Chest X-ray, PA view. Patient: 61 years old, sex M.
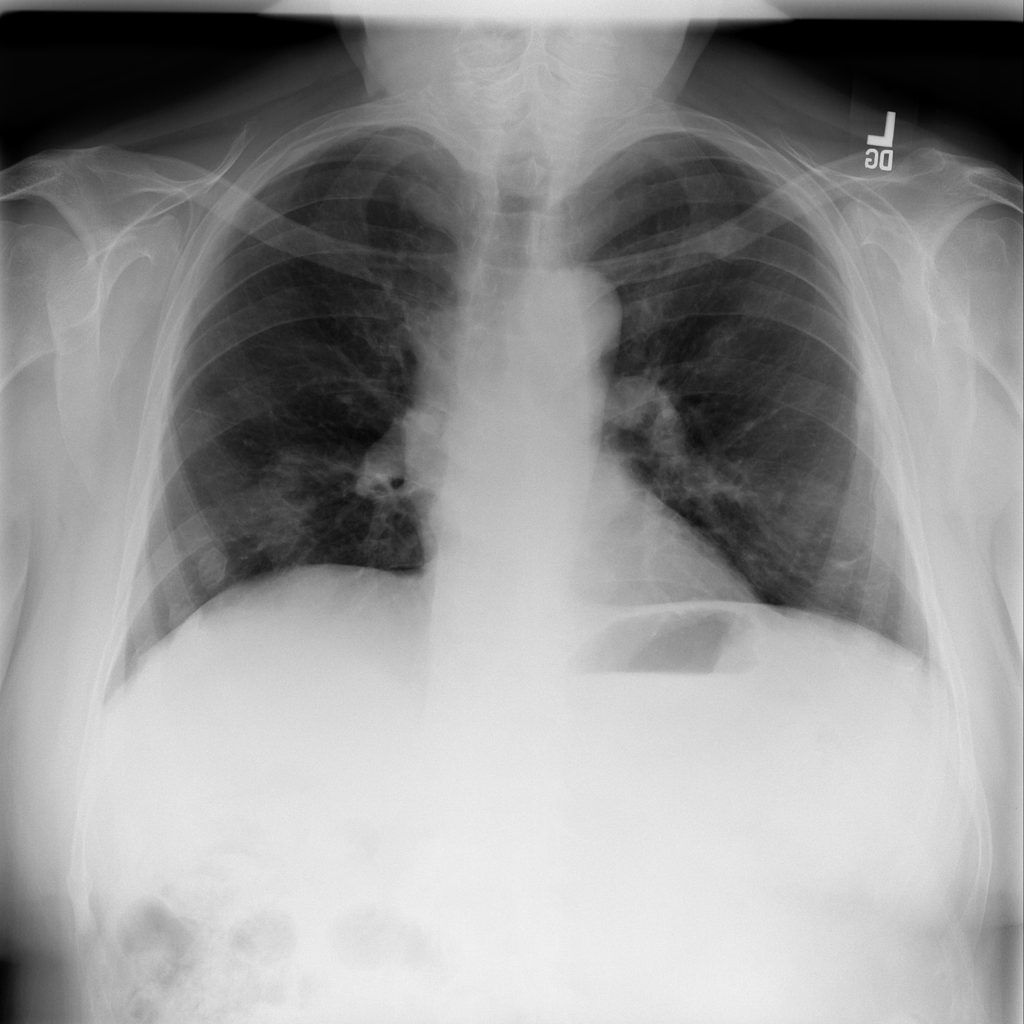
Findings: Atelectasis